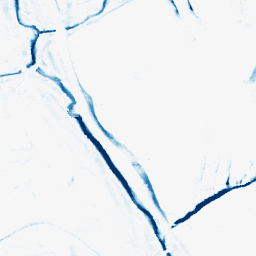
Category: morphological
Decomposition family: morphological_rect
Decomposition parameters: operation: closing
width: 10
height: 5
Upsampling method: quadratic
Upsampling parameters: scale: 8
Upsampling scale: 8